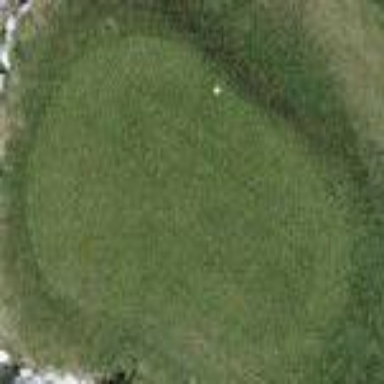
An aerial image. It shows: Grassy area designated as golf tee.